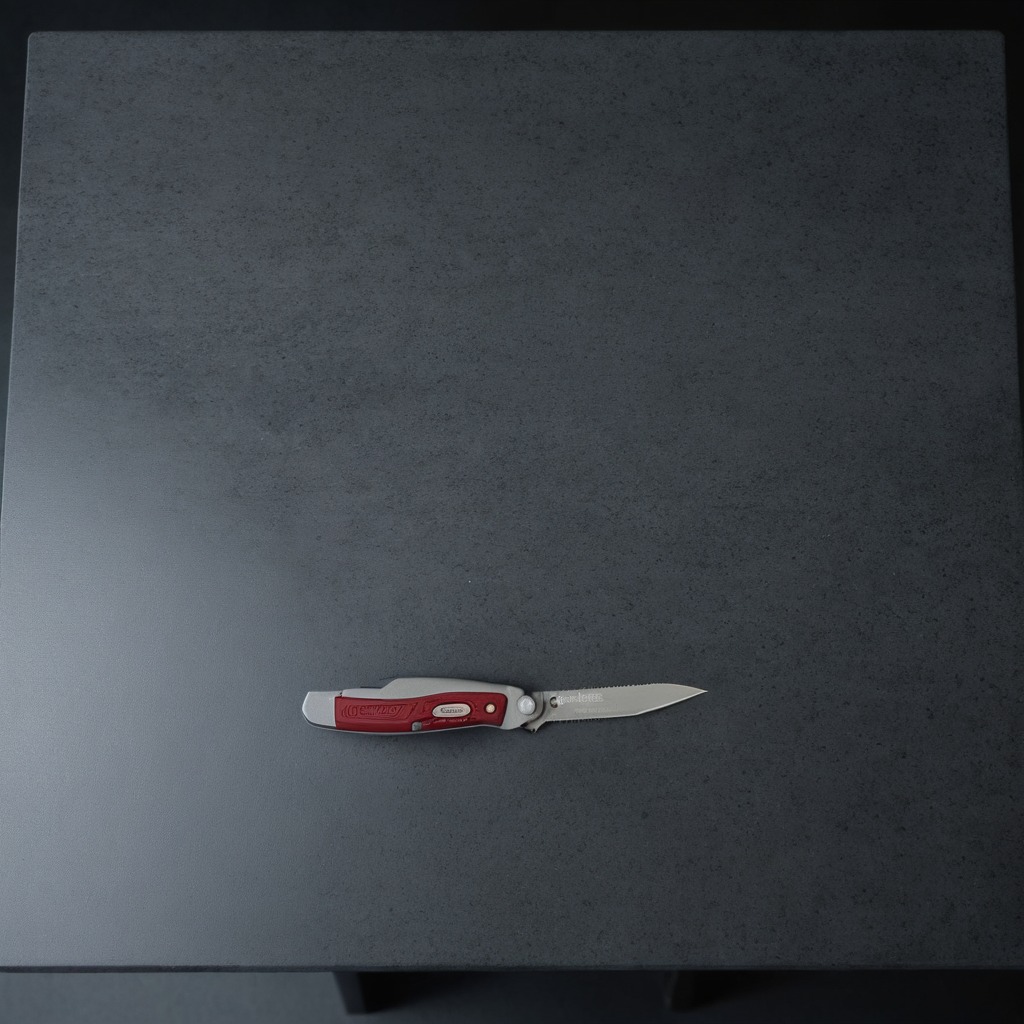
A utility knife is lying on the clean granite table inside a workshop at night dim ambient light soft shadows worn but